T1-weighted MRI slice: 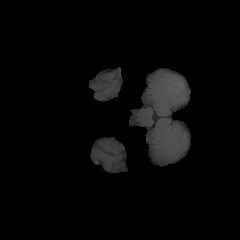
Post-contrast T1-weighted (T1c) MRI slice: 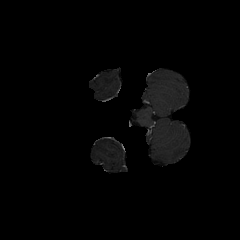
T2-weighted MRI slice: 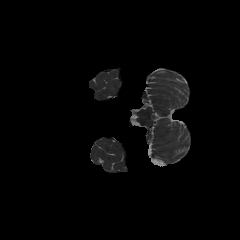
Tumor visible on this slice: no